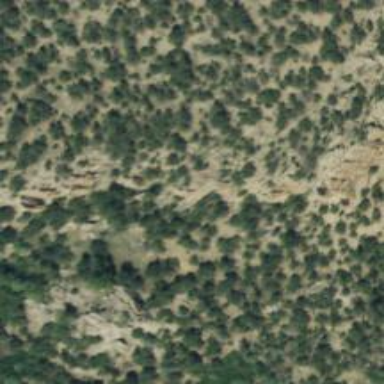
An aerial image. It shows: Cliff in nature.